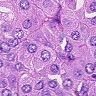
Metastatic tissue present: yes